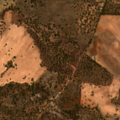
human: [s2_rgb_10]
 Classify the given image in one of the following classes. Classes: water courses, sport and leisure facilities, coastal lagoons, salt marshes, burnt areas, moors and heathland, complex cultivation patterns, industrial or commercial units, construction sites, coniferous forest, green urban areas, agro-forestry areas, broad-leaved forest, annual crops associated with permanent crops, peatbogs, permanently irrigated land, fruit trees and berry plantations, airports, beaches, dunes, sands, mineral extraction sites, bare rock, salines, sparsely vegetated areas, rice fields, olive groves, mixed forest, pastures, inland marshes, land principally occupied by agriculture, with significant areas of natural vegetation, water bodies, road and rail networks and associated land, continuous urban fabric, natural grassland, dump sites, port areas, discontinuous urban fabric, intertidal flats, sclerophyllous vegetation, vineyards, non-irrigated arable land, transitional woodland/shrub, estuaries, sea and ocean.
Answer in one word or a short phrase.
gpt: non-irrigated arable land, permanently irrigated land, complex cultivation patterns, agro-forestry areas, broad-leaved forest, water bodies